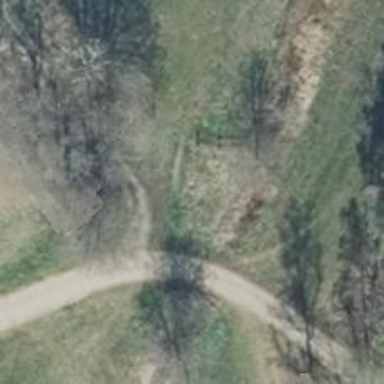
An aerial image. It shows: Track road with grade4 tracktype.